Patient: sex M, age 78
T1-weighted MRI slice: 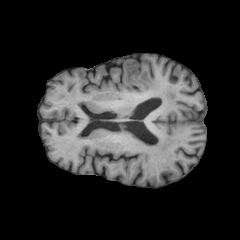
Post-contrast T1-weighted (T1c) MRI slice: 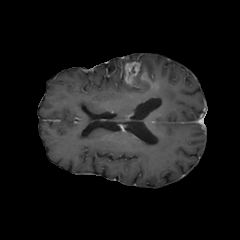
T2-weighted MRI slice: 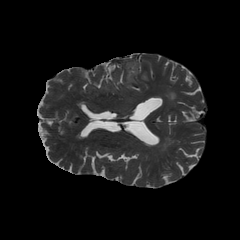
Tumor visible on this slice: yes
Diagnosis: Glioblastoma, IDH-wildtype
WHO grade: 4